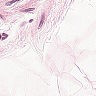
Metastatic tissue present: no